You are looking at a signal-to-image encoding: consecutive vibration samples arranged as the rows of a grayscale square. What is the most likely bearing condition (normal, inner_race, outer_race, ball)?
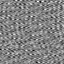
Answer: outer_race